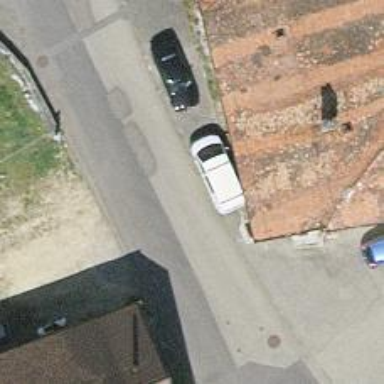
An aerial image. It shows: Residential road with asphalt surface. There is sidewalk on the left side.